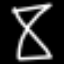
Label: hourglass